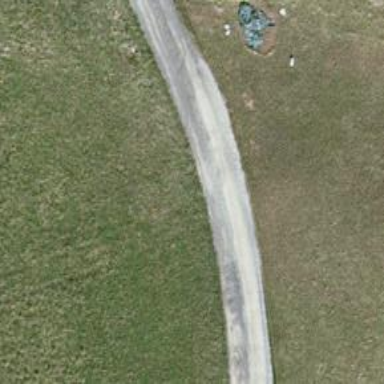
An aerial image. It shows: Driveway.